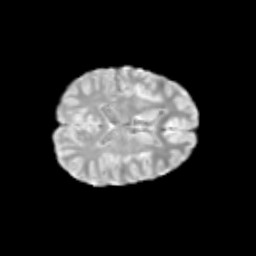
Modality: T2w
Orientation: axial
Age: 12
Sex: female
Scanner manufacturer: siemens
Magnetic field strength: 3 T
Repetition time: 3.8 s
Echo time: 0.07 s